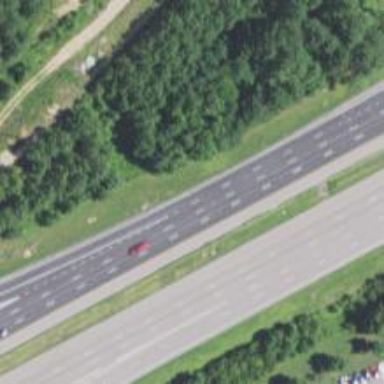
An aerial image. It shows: Motorway junction.